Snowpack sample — Loveland Pass, Silver Plume, Colorado, USA (1/12/25, 11:40 AM MST)
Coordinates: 39.66, -105.88
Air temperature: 7 °F
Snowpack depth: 140 cm
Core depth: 10 cm
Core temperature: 41 °F
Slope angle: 11°, slope face: 30°
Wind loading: high
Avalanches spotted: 2
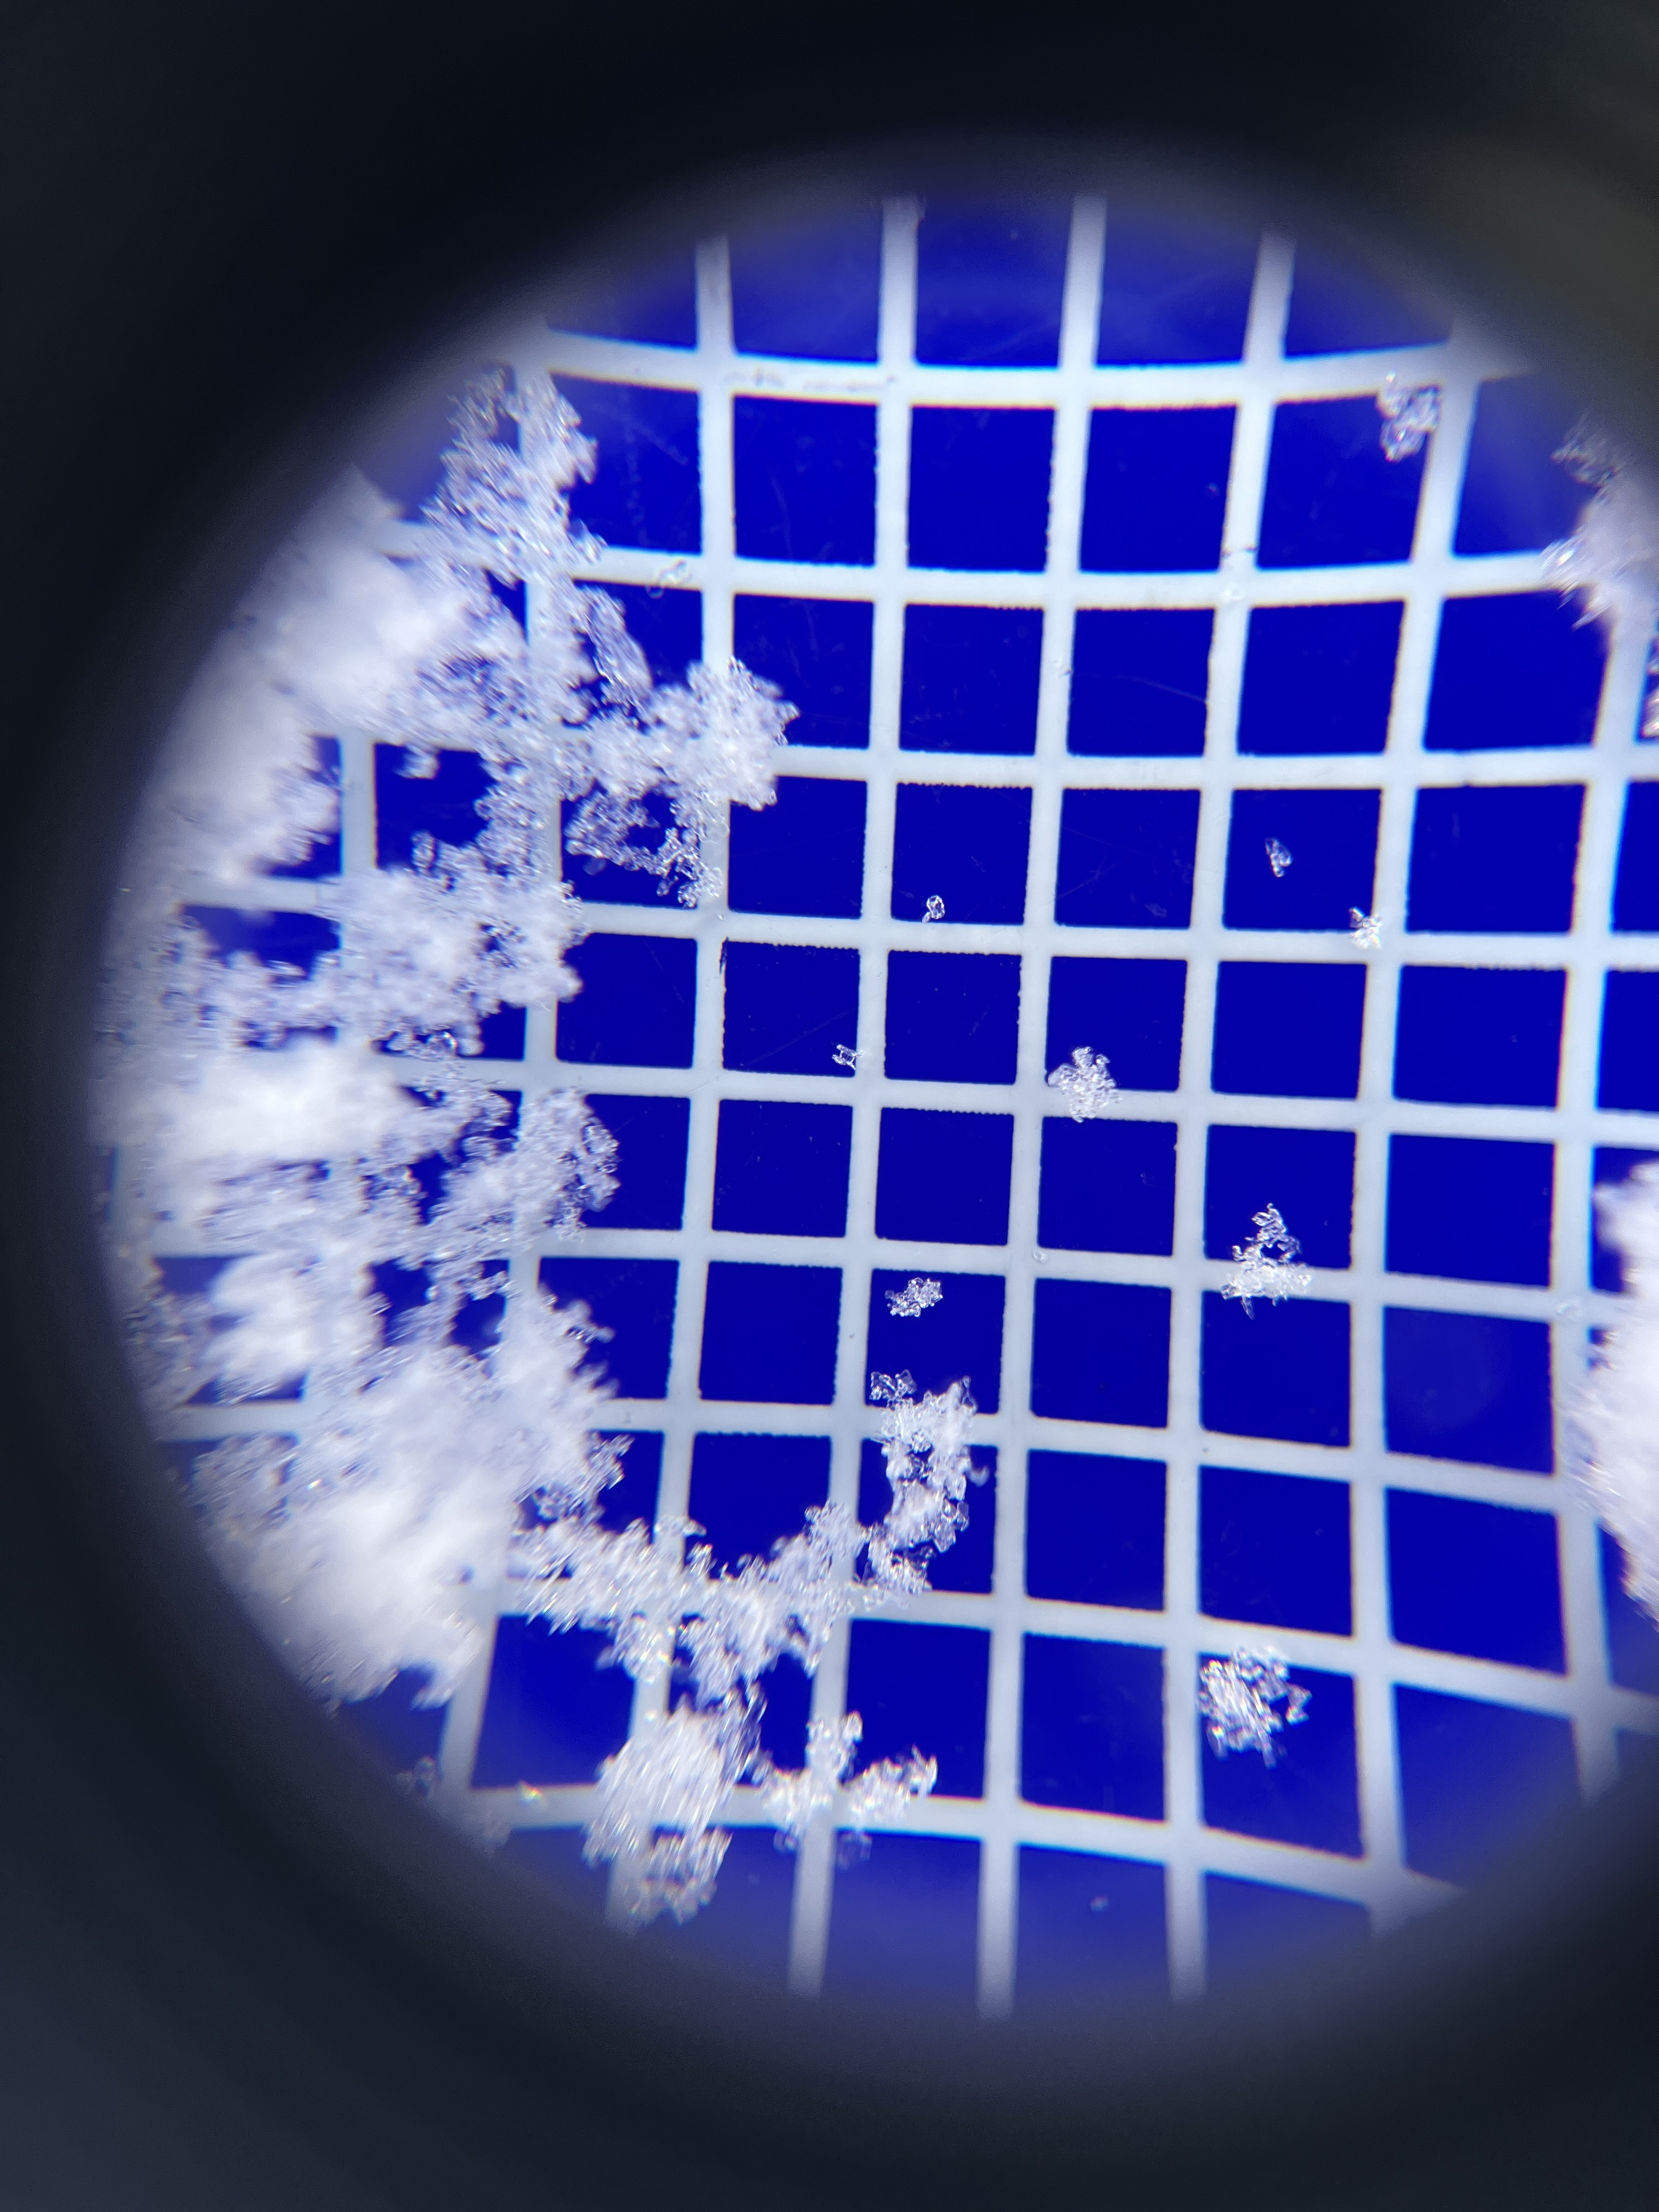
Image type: magnified_profile
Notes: Pilot using slightly modified coring method that took too large segment for snow profile picturing, advised not to use in higher level models. Two avalanche on south face nearby, partially cloudy with light snow in the last 24 hours. Lots of wind loading on eastern features.